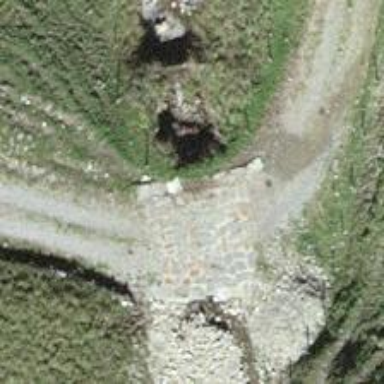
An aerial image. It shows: Culvert tunnel.